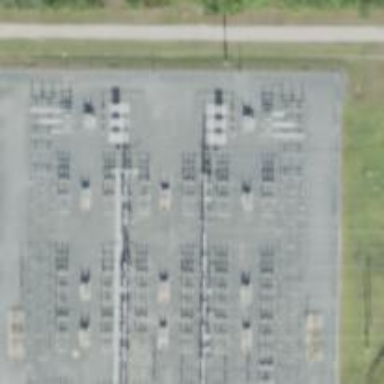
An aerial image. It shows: Power tower.